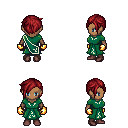
a pixel art fantasy rpg character, female body template, human, dark skin, sash dress, red pants, brunette pixie cut hairstyle, gold gloves, maroon shoes, four views (front, back, left, right), 2x2 character sprite sheet, small pixel art, hard edges, no anti-aliasing